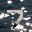
Label: 7